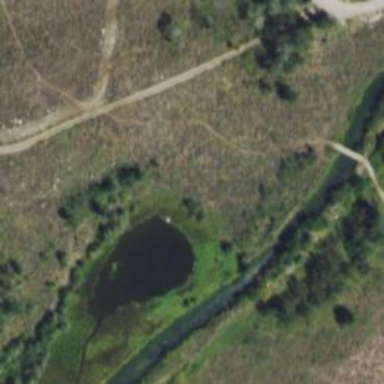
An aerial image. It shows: Trail path.